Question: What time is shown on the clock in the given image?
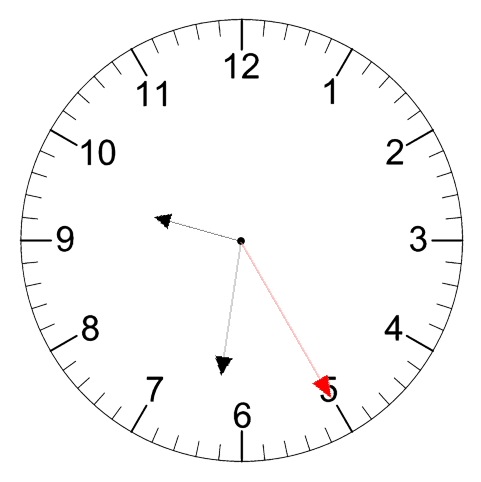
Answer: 09:31:25